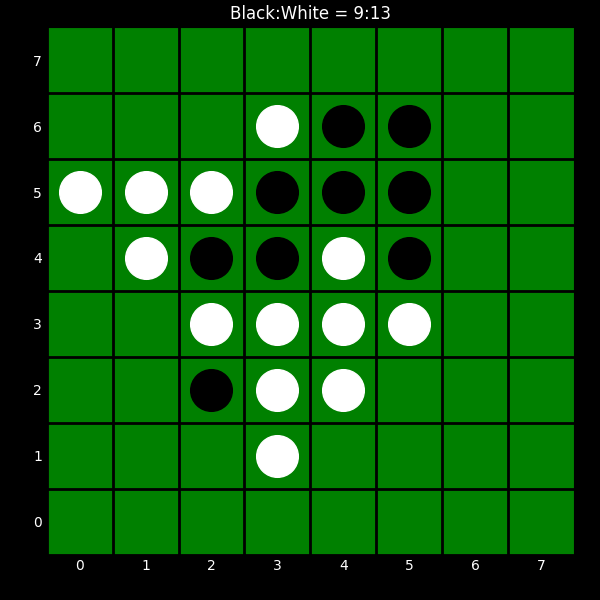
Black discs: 9
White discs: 13